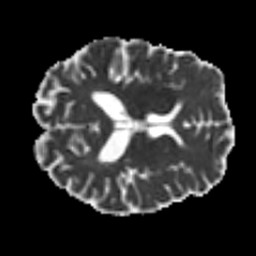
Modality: MD
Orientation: axial
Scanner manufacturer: siemens
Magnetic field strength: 3 T
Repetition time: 7.8 s
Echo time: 0.09 s